Question: At each time, any colored ball can be exchanged with the white ball. How many such exchanges are needed at least to make all the red balls arranged in front of the green balls (white ball positions are arbitrary)?
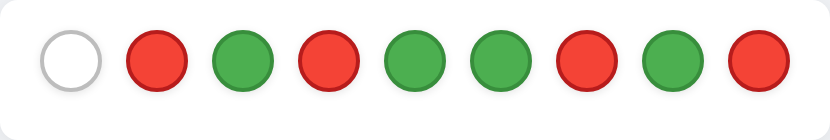
Answer: 3